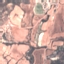
Land use / land cover class: HerbaceousVegetation